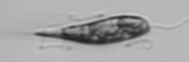
Label: Euglena